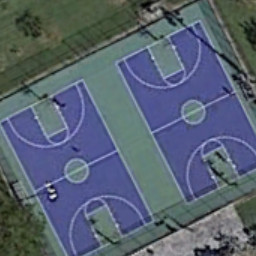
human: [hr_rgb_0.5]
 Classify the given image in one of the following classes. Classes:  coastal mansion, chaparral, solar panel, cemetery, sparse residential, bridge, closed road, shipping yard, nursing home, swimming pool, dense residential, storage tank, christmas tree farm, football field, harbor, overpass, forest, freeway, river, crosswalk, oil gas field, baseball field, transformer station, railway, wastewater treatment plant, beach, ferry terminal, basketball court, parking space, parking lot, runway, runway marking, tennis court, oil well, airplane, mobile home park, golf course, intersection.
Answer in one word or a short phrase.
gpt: basketball court